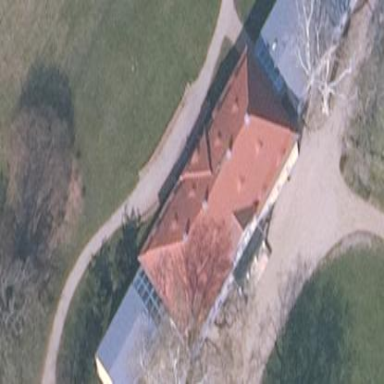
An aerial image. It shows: Historic castle building designed in the style of manor.